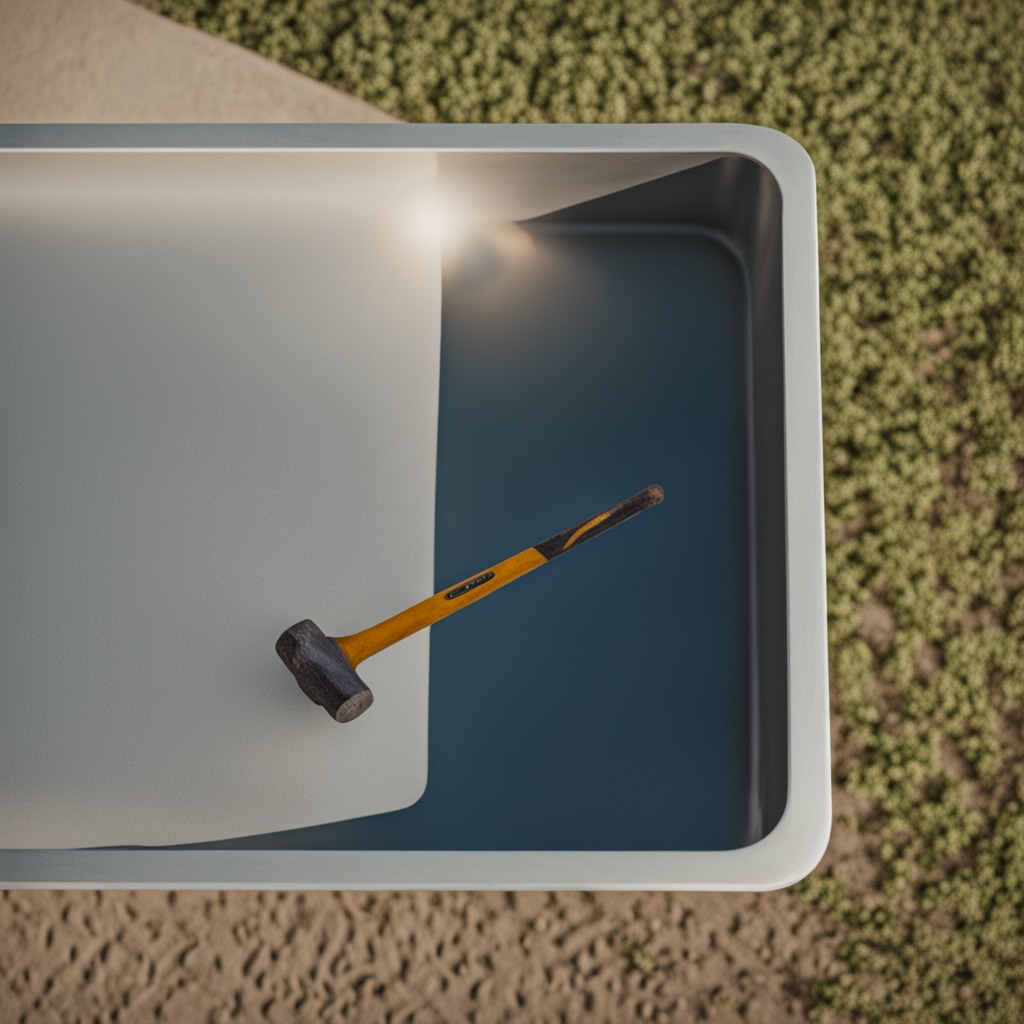
A hammer is lying on the table.